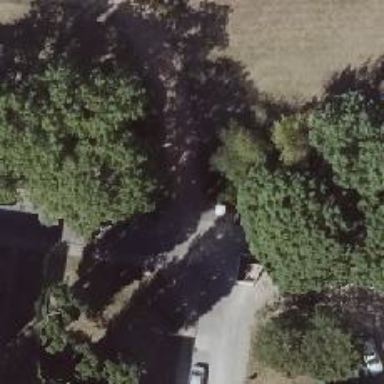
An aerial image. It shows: Footway along the road.